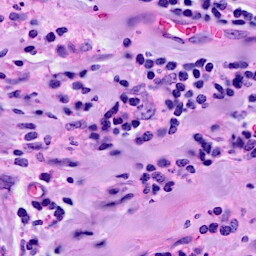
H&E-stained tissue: Breast